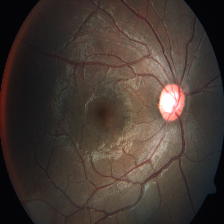
Diabetic retinopathy grade: Severe